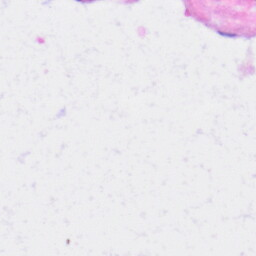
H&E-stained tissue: Liver